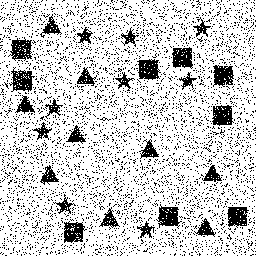
Squares: 9
Triangles: 9
Stars: 9
Total shapes: 27